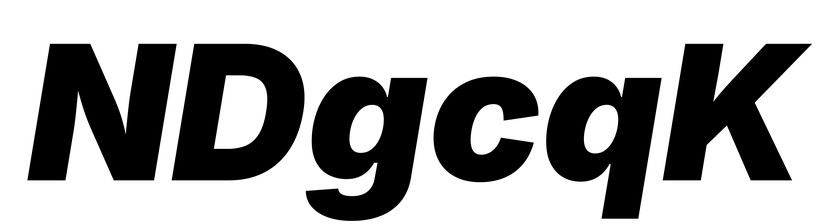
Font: Inter-Italic_Black_Italic